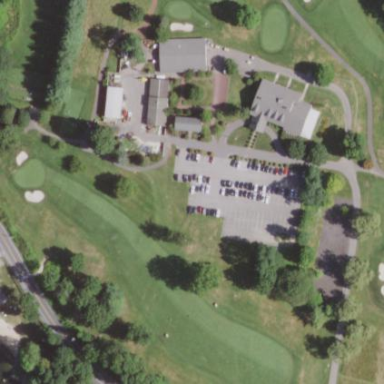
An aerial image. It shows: Grassy area designated as golf fairway.